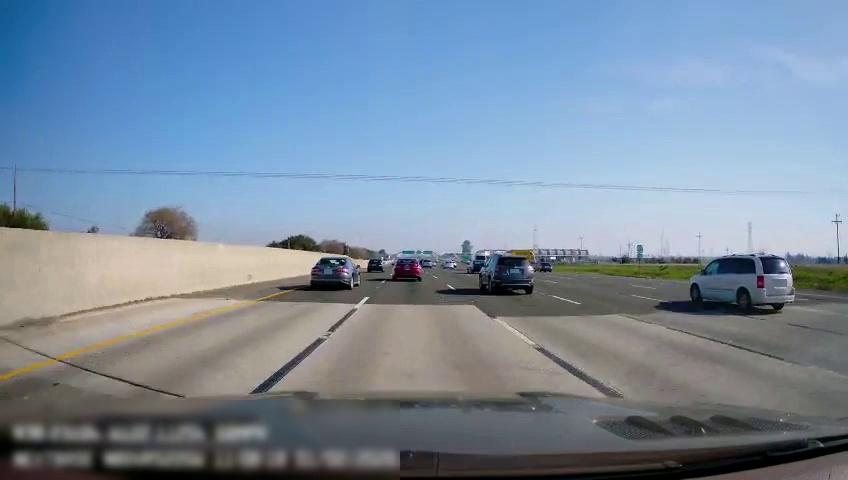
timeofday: Day
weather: Sunny
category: Drivable Space
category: Drivable Space
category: Vehicles | SUV
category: Vehicles | Truck
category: Vehicles | Van
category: Vehicles | Car
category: Vehicles | SUV
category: Vehicles | Van
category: Vehicles | Car
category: Vehicles | Car
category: Vehicles | Car
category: Vehicles | Car
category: Lanes | Alternate Lane
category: Lanes | Current Lane
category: Lanes | Current Lane
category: Lanes | Alternate Lane
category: Lanes | Alternate Lane
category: Lanes | Alternate Lane
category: Lanes | Alternate Lane
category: Lanes | Alternate Lane
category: Traffic | Signs
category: Traffic | Signs
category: Traffic | Signs